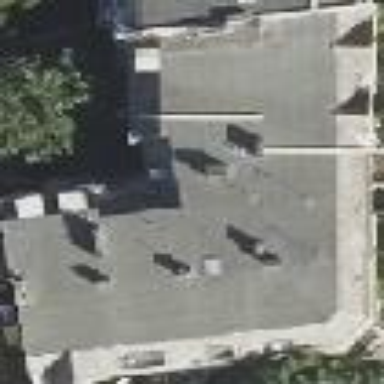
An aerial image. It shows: Unique apartment building with double saltbox roof shape.